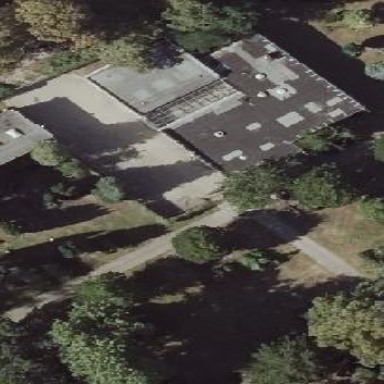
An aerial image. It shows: Office building with flat roof.